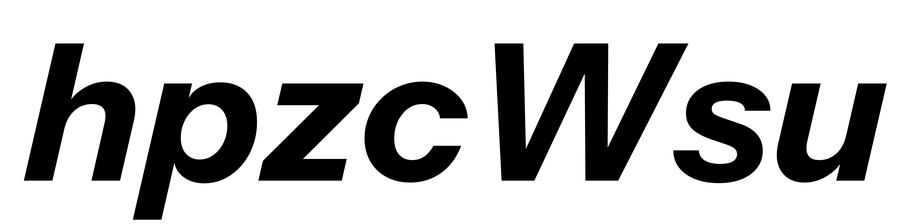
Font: InstrumentSans-Italic_Bold_Italic